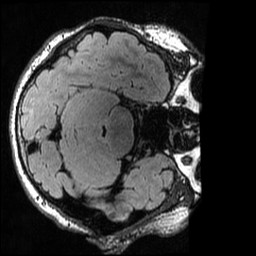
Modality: T2w
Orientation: axial
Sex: male
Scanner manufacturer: ge
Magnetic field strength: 3 T
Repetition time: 6 s
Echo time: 0.1274 s